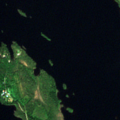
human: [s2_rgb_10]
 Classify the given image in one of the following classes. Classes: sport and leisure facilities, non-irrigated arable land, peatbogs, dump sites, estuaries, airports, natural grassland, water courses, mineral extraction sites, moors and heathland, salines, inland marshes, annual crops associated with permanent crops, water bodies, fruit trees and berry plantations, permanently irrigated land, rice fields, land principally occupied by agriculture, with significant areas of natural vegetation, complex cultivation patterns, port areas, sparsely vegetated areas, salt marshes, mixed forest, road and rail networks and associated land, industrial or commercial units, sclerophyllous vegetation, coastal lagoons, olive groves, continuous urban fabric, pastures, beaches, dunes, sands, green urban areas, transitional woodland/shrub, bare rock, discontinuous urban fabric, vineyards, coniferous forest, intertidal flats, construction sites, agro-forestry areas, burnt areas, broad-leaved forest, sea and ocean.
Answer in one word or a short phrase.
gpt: coniferous forest, mixed forest, water bodies